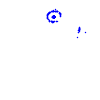
Particle: proton